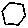
Label: hexagon